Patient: sex F, age 57
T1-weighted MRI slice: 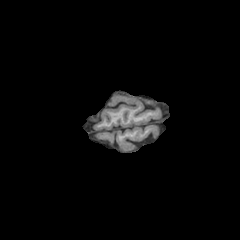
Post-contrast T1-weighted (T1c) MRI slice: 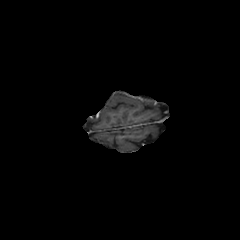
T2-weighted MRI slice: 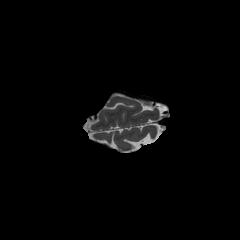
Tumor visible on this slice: no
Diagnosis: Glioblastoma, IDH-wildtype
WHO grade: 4